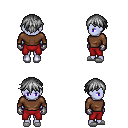
a pixel art fantasy rpg character, female body template, dark elf, purple skin, brown long-sleeve shirt, red pants, gray short bangs hairstyle, metal gloves, white slippers, four views (front, back, left, right), 2x2 character sprite sheet, small pixel art, hard edges, no anti-aliasing